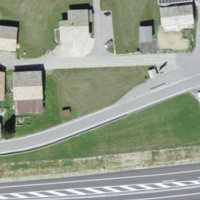
EUNIS habitat code: 55
Species observed at this site:
Delichon urbicum